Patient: sex M, age 68
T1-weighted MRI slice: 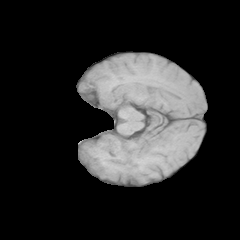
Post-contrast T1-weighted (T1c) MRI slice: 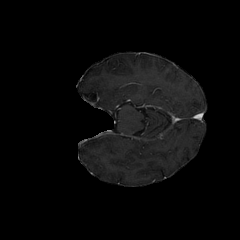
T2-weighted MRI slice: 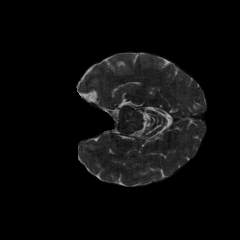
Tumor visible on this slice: no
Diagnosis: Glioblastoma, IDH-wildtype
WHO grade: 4